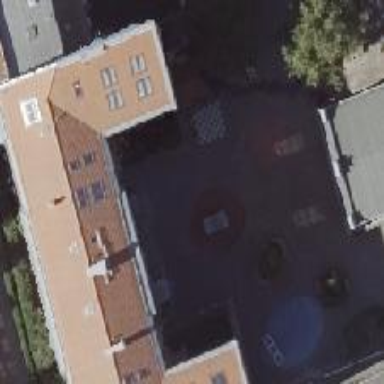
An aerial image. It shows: School building with red roof.